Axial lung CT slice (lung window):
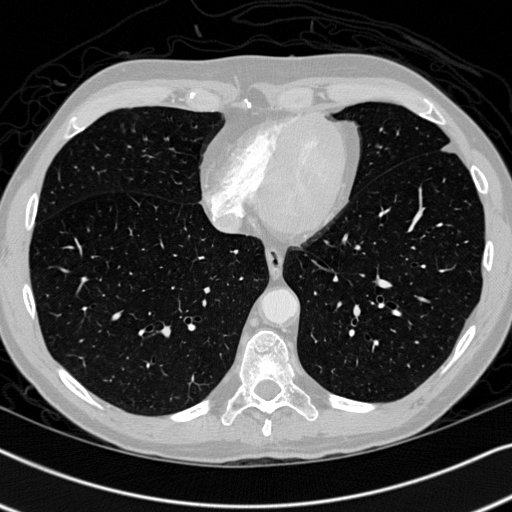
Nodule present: no